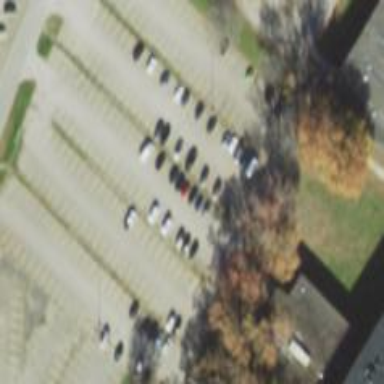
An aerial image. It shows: Parking space.